Question: I'm wondering, when I first created my app I was able to "stick" my views to grid columns and pane borders with the red indicator.

But now it totally disappeared, tried to totally reset visual studio using this <URL>.
But nothing revert back to this great tool, now I'm stuck, can't do anything responsive without that...
I tried to create a new blank page in my solution =
I tried to create another complete blank solution and snap red grid
Code that fails to snap:
'''
<Page x:Name="StartPAge" NavigationCacheMode="Enabled"
x:Class="WPStats.Start"
xmlns="http://schemas.microsoft.com/winfx/2006/xaml/presentation"
xmlns:x="http://schemas.microsoft.com/winfx/2006/xaml"
xmlns:local="using:WPStats"
xmlns:d="http://schemas.microsoft.com/expression/blend/2008"
xmlns:mc="http://schemas.openxmlformats.org/markup-compatibility/2006"
mc:Ignorable="d">
<Page.Transitions>
<TransitionCollection>
<EdgeUIThemeTransition Edge="Left" />
</TransitionCollection>
</Page.Transitions>
<StackPanel HorizontalAlignment="Left" Height="977" VerticalAlignment="Top" Width="1513" Background="#FFCECECE" Margin="0,0,-13,0">
<Button Click="ButtonNext_Click" Content="Homepage" HorizontalAlignment="Stretch" VerticalAlignment="Stretch"/>
<Rectangle Height="100" Margin="575,0,-0.36,0"/>
<Button Click="Check_if_dataentered" Content="check data" HorizontalAlignment="Stretch" VerticalAlignment="Stretch"/>
<StackPanel>
<TextBlock Text="What's your name?"/>
<StackPanel Orientation="Horizontal" Margin="0,20,0,20">
<TextBox x:Name="nameInput"
Header="Enter your website domain :" PlaceholderText="https://yourdomain.com"
Width="300" HorizontalAlignment="Left"/>
<Button Content="Connect" Click="SendInputButton"/>
</StackPanel>
<TextBlock x:Name="greetingOutput"/>
<Button x:Name="RESET" Content="RESET" HorizontalAlignment="Stretch" VerticalAlignment="Stretch" Click="RESET_Click"/>
</StackPanel>
</StackPanel>
</Page>
'''
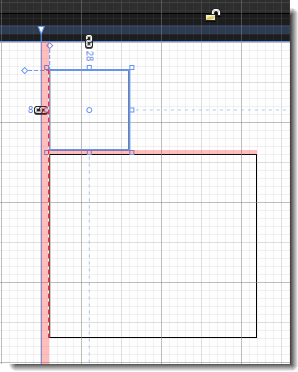
Answer: Okay finally have the answer
I downgraded the target build to 15063 as suggested here and snaplines are now working fine
<URL>
I hope it will helps !